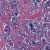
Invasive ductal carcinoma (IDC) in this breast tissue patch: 1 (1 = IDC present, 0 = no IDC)